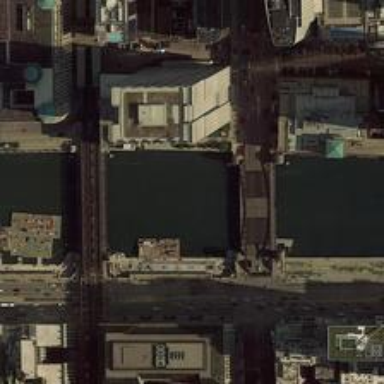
This is a prosperious city since several bridges across the river push the development of both sides of the river .